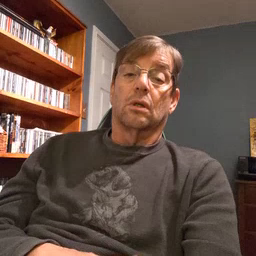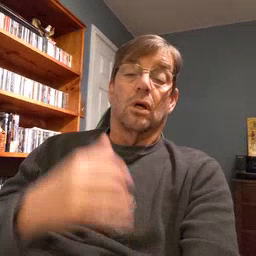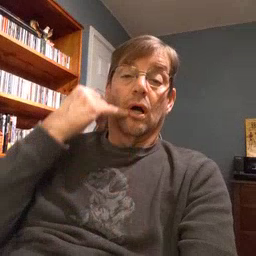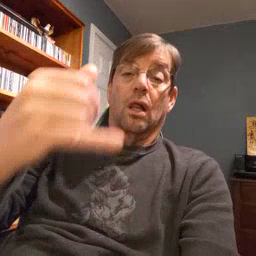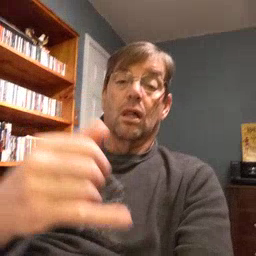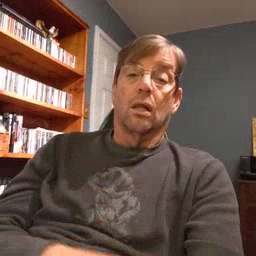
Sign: callonphone